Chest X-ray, AP view. Patient: 66 years old, sex F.
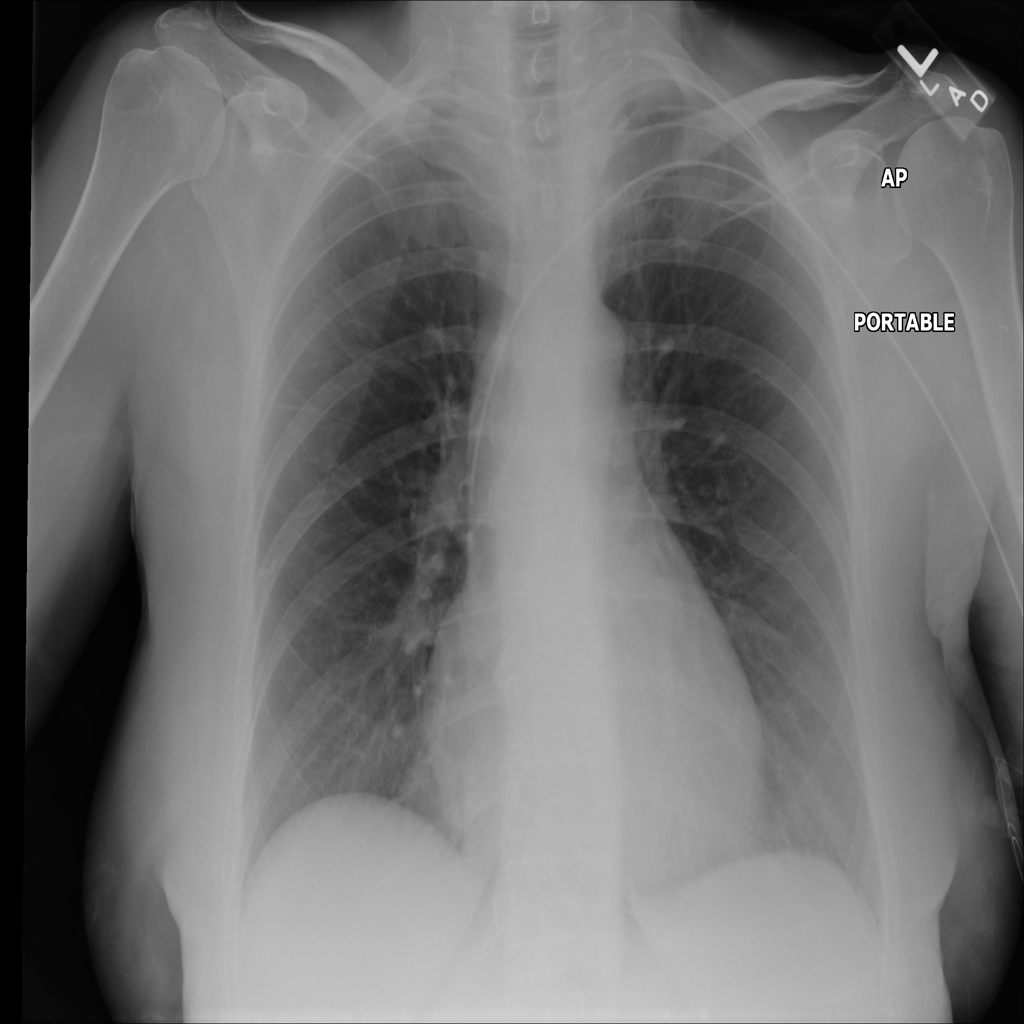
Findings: No Finding